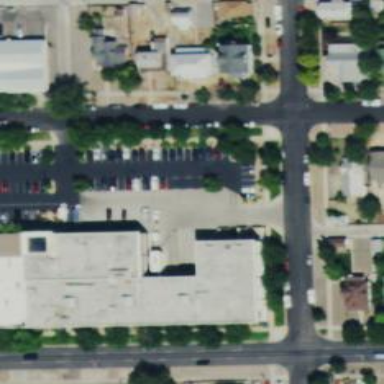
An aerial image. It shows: Parking space is available.